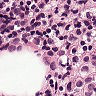
Metastatic tissue present: yes